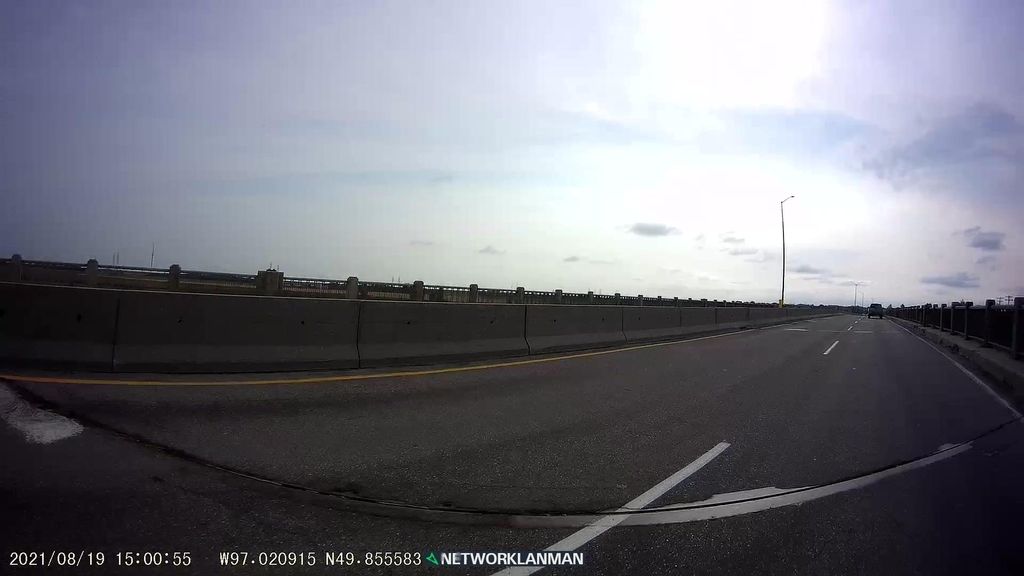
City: winnipeg